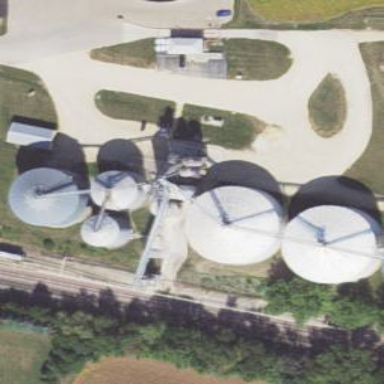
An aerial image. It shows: Silo.